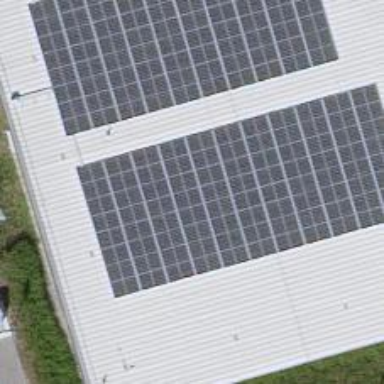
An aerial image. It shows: Solar power generator.